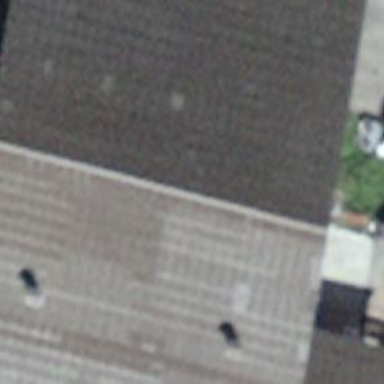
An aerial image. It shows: Rural barn.